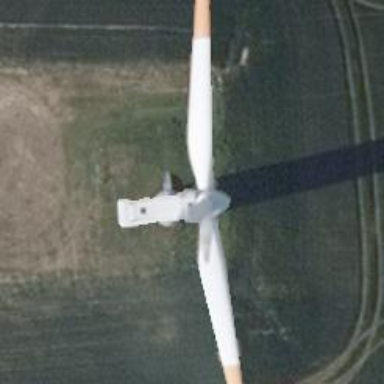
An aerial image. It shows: Wind generator using horizontal axis wind turbines.